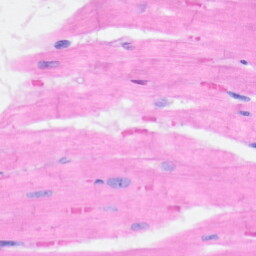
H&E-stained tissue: Heart